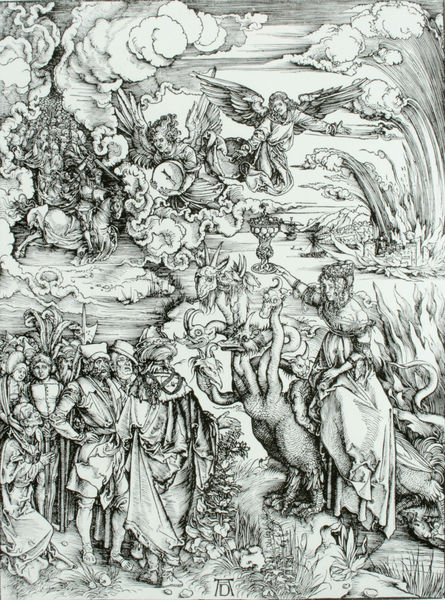
Titel: Apokalypse - Das babylonische Weib
Künstler: Albrecht Dürer
Institution: (Seriendruck)
Schlagwörter: baum, feuer, flügel, himmel, kopf, meer, wasser, weiß, wolken, bäume, landschaft, menschen, blumen, frau, grau, hüte, kleid, köpfe, männer, schwarz, symbol, zeichnung, gras, tier, tiere, wolke, bibel, falten, mensch, tod, signatur, bach, erde, brücke, haare, kelch, adel, pflanzen, bauern, fliegen, pferd, reiter, engel, reiterin, holzschnitt, wellen, papier, berge, linien, figuren, brand, schlacht, soldaten, weib, tusche, flammen, schweben, druck, jungfrau, lithographie, sichel, initialen, monogramm, radierung, stich, illustration, schwarzweiß, bleistift, allegorie, dämon, kranz, ritter, rüstung, gravur, christus, jesus, apokalypse, fegefeuer, hölle, teufel, mythos, sage, mittelalter, fabelwesen, kreuzzug, dürer, pokal, kupferstich, bock, ziege, ungeheuer, drachen, drache, verkündigung, gral, monster, vielköpfig, himmer, albrecht, albrecht dürer, passion, fabeltier, dürrer, ungeheur, höllenfeuer, hure, babylon, feruer, bibelgeschichte, mühlstein, mehrköpfig, apokalyptisches weib, babylonisches weib, faltnewurf, ziegenkopf, frqu, siebenköpfig, oferd, thure, babylonische